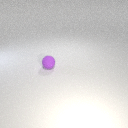
small purple rubber sphere